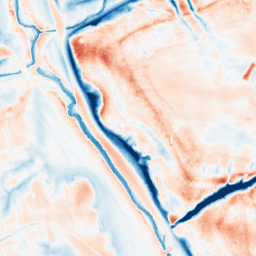
Category: trend_removal
Decomposition family: local_polynomial
Decomposition parameters: window_size: 31
degree: 2
Upsampling method: bspline
Upsampling parameters: scale: 2
Upsampling scale: 2